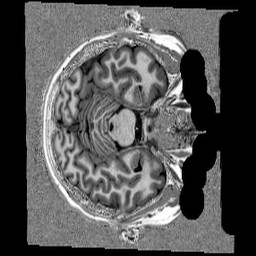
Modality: UNIT1
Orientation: axial
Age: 40
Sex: female
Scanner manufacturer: siemens
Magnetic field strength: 3 T
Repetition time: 5 s
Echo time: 0.00298 s